Interaction volume radius: 5 \u00c5
Interaction volume height: 10 \u00c5
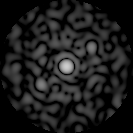
Disorder parameter: 0.8931